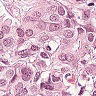
Metastatic tissue present: yes